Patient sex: M
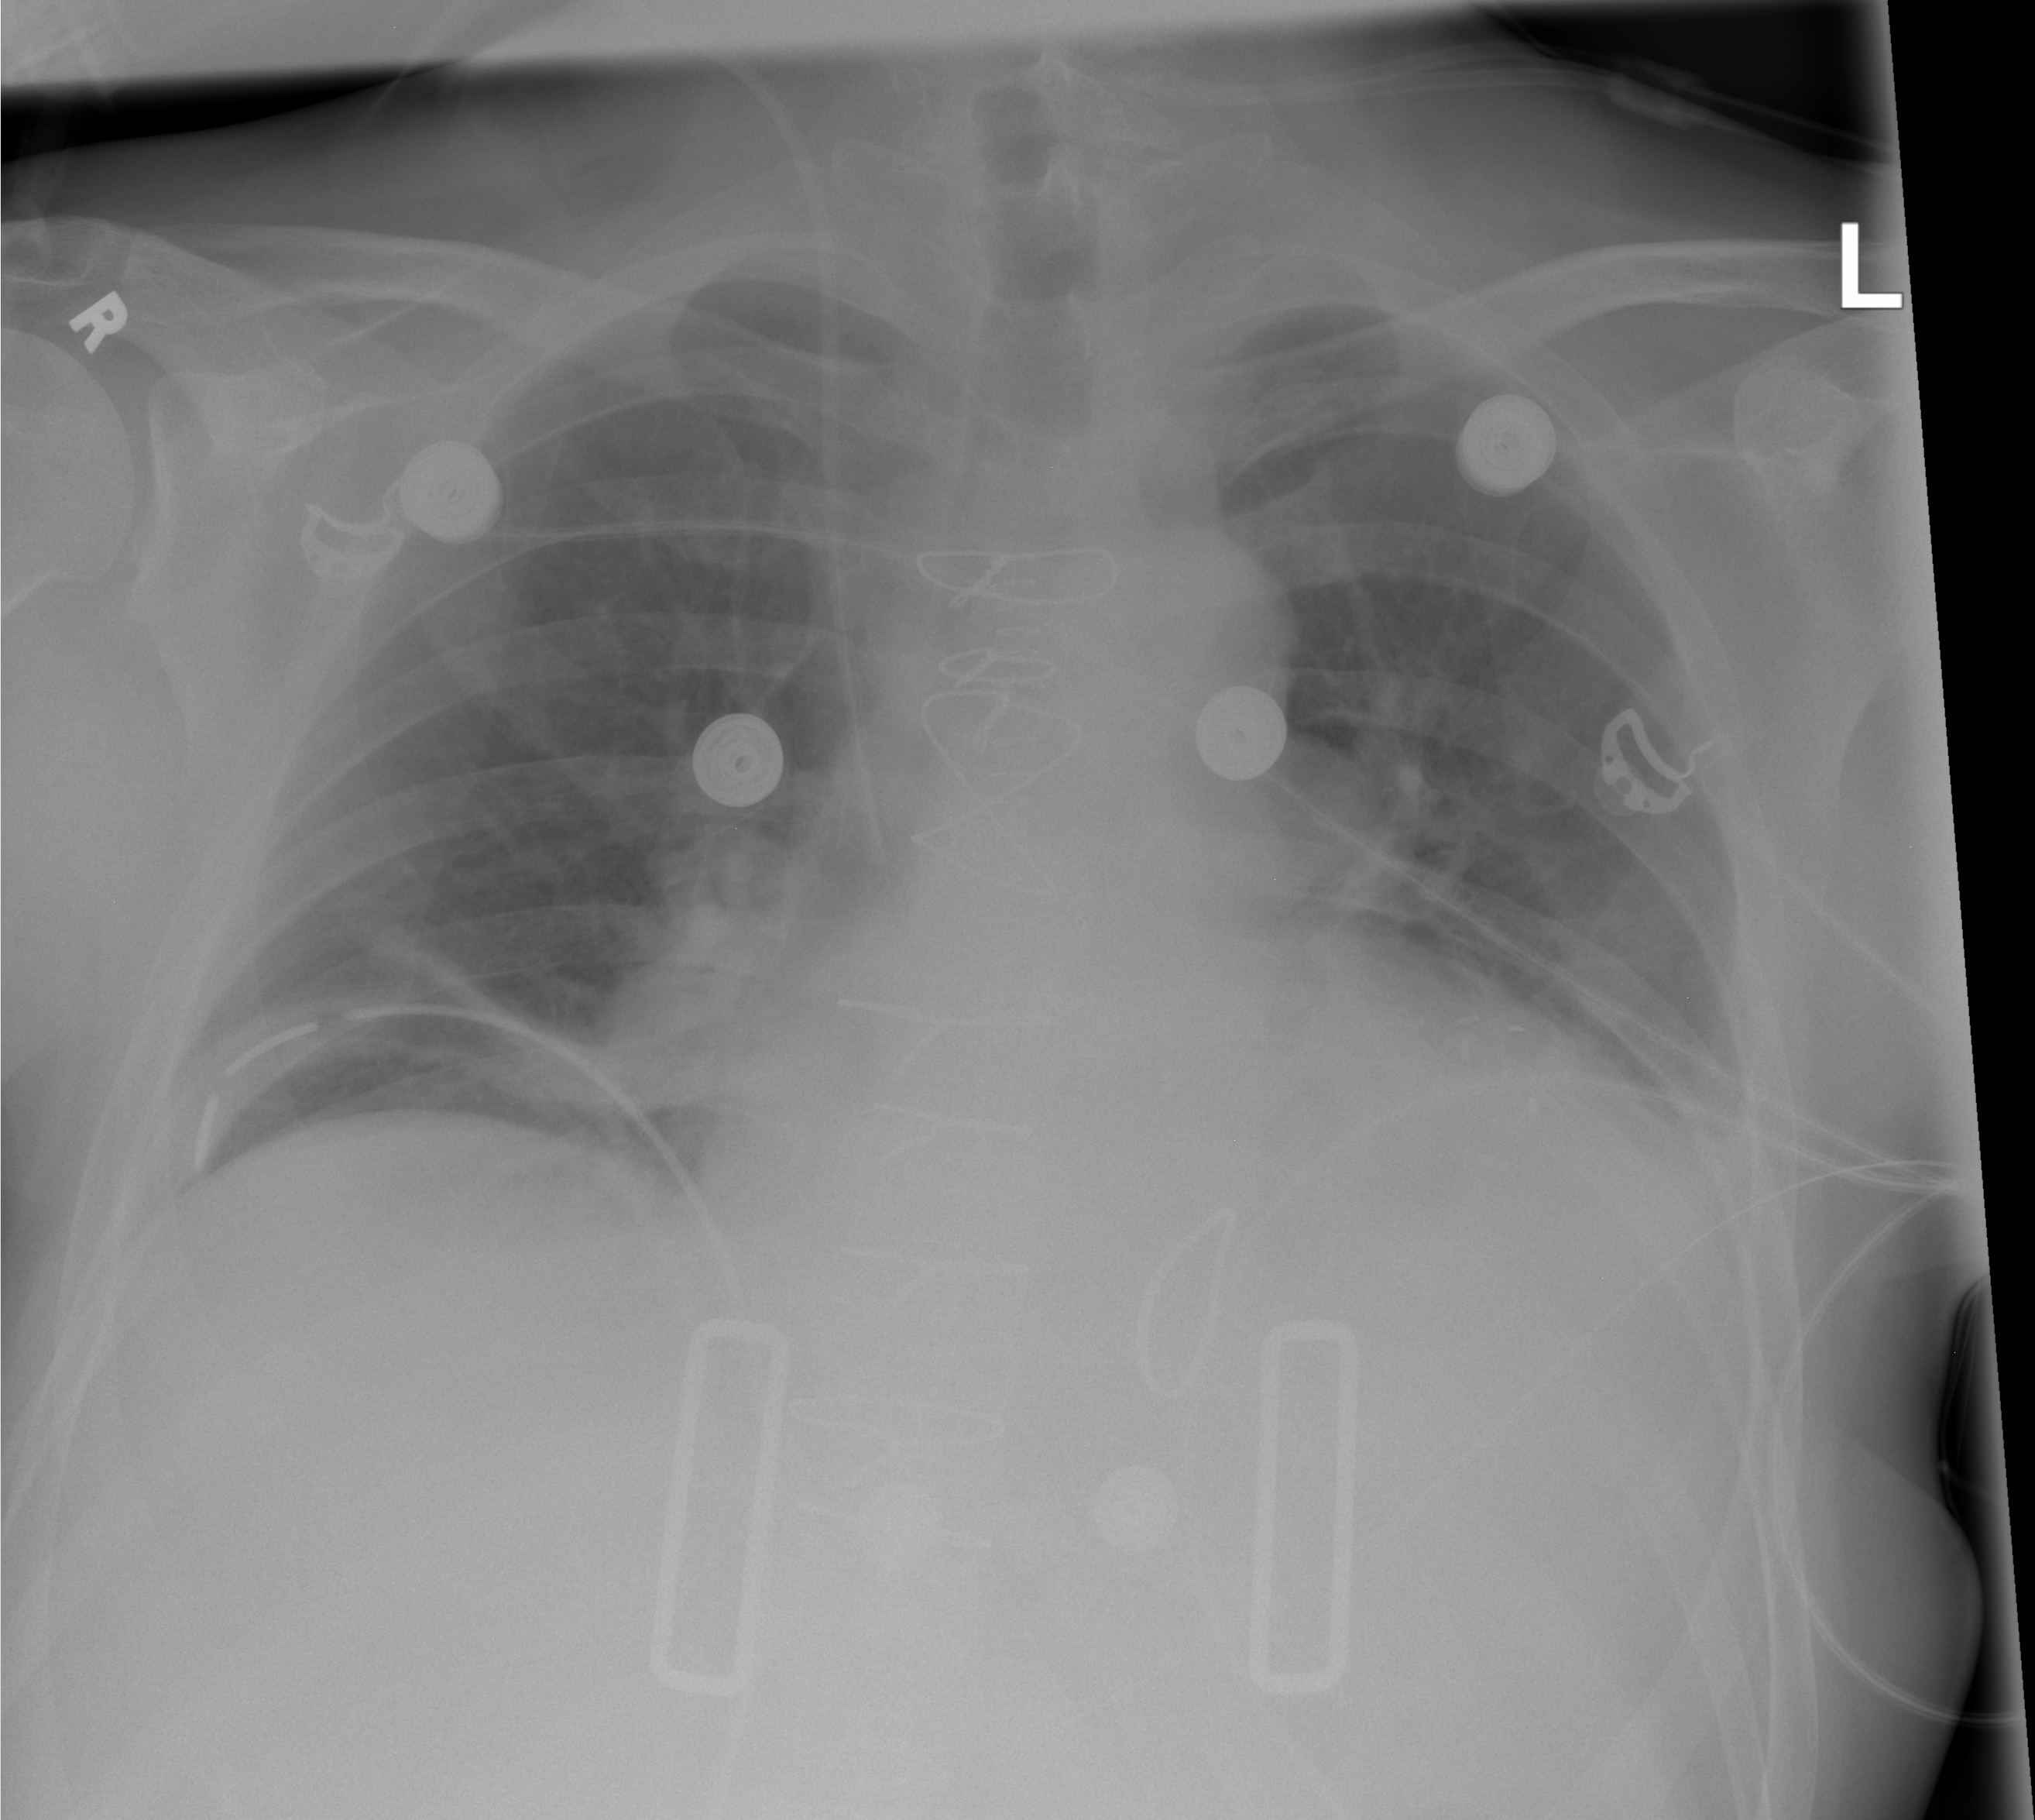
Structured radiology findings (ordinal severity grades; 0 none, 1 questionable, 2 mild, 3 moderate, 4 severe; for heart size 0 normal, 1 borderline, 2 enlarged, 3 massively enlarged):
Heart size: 2
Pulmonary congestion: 1
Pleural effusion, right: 0
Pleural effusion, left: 2
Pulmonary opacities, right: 0
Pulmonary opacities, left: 0
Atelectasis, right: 2
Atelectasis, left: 1